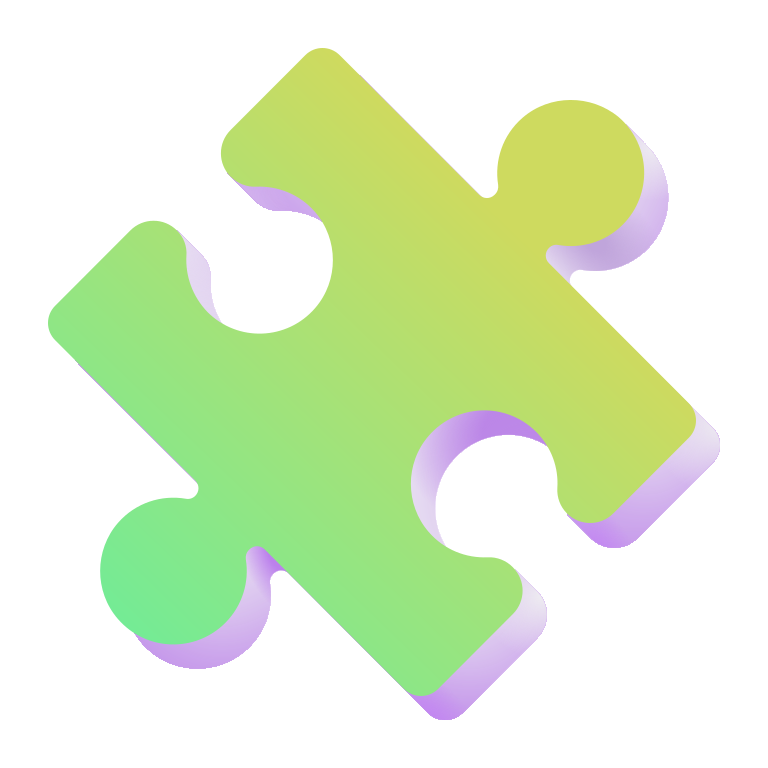
puzzle piece color